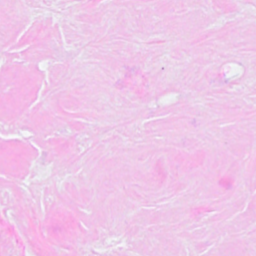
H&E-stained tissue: Breast